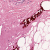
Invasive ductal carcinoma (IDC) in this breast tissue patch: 0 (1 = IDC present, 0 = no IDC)